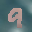
Label: 9